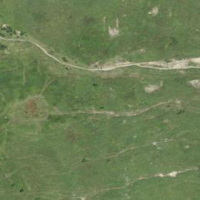
EUNIS habitat code: 23
Species observed at this site:
Campanula barbata